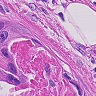
Metastatic tissue present: yes